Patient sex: M
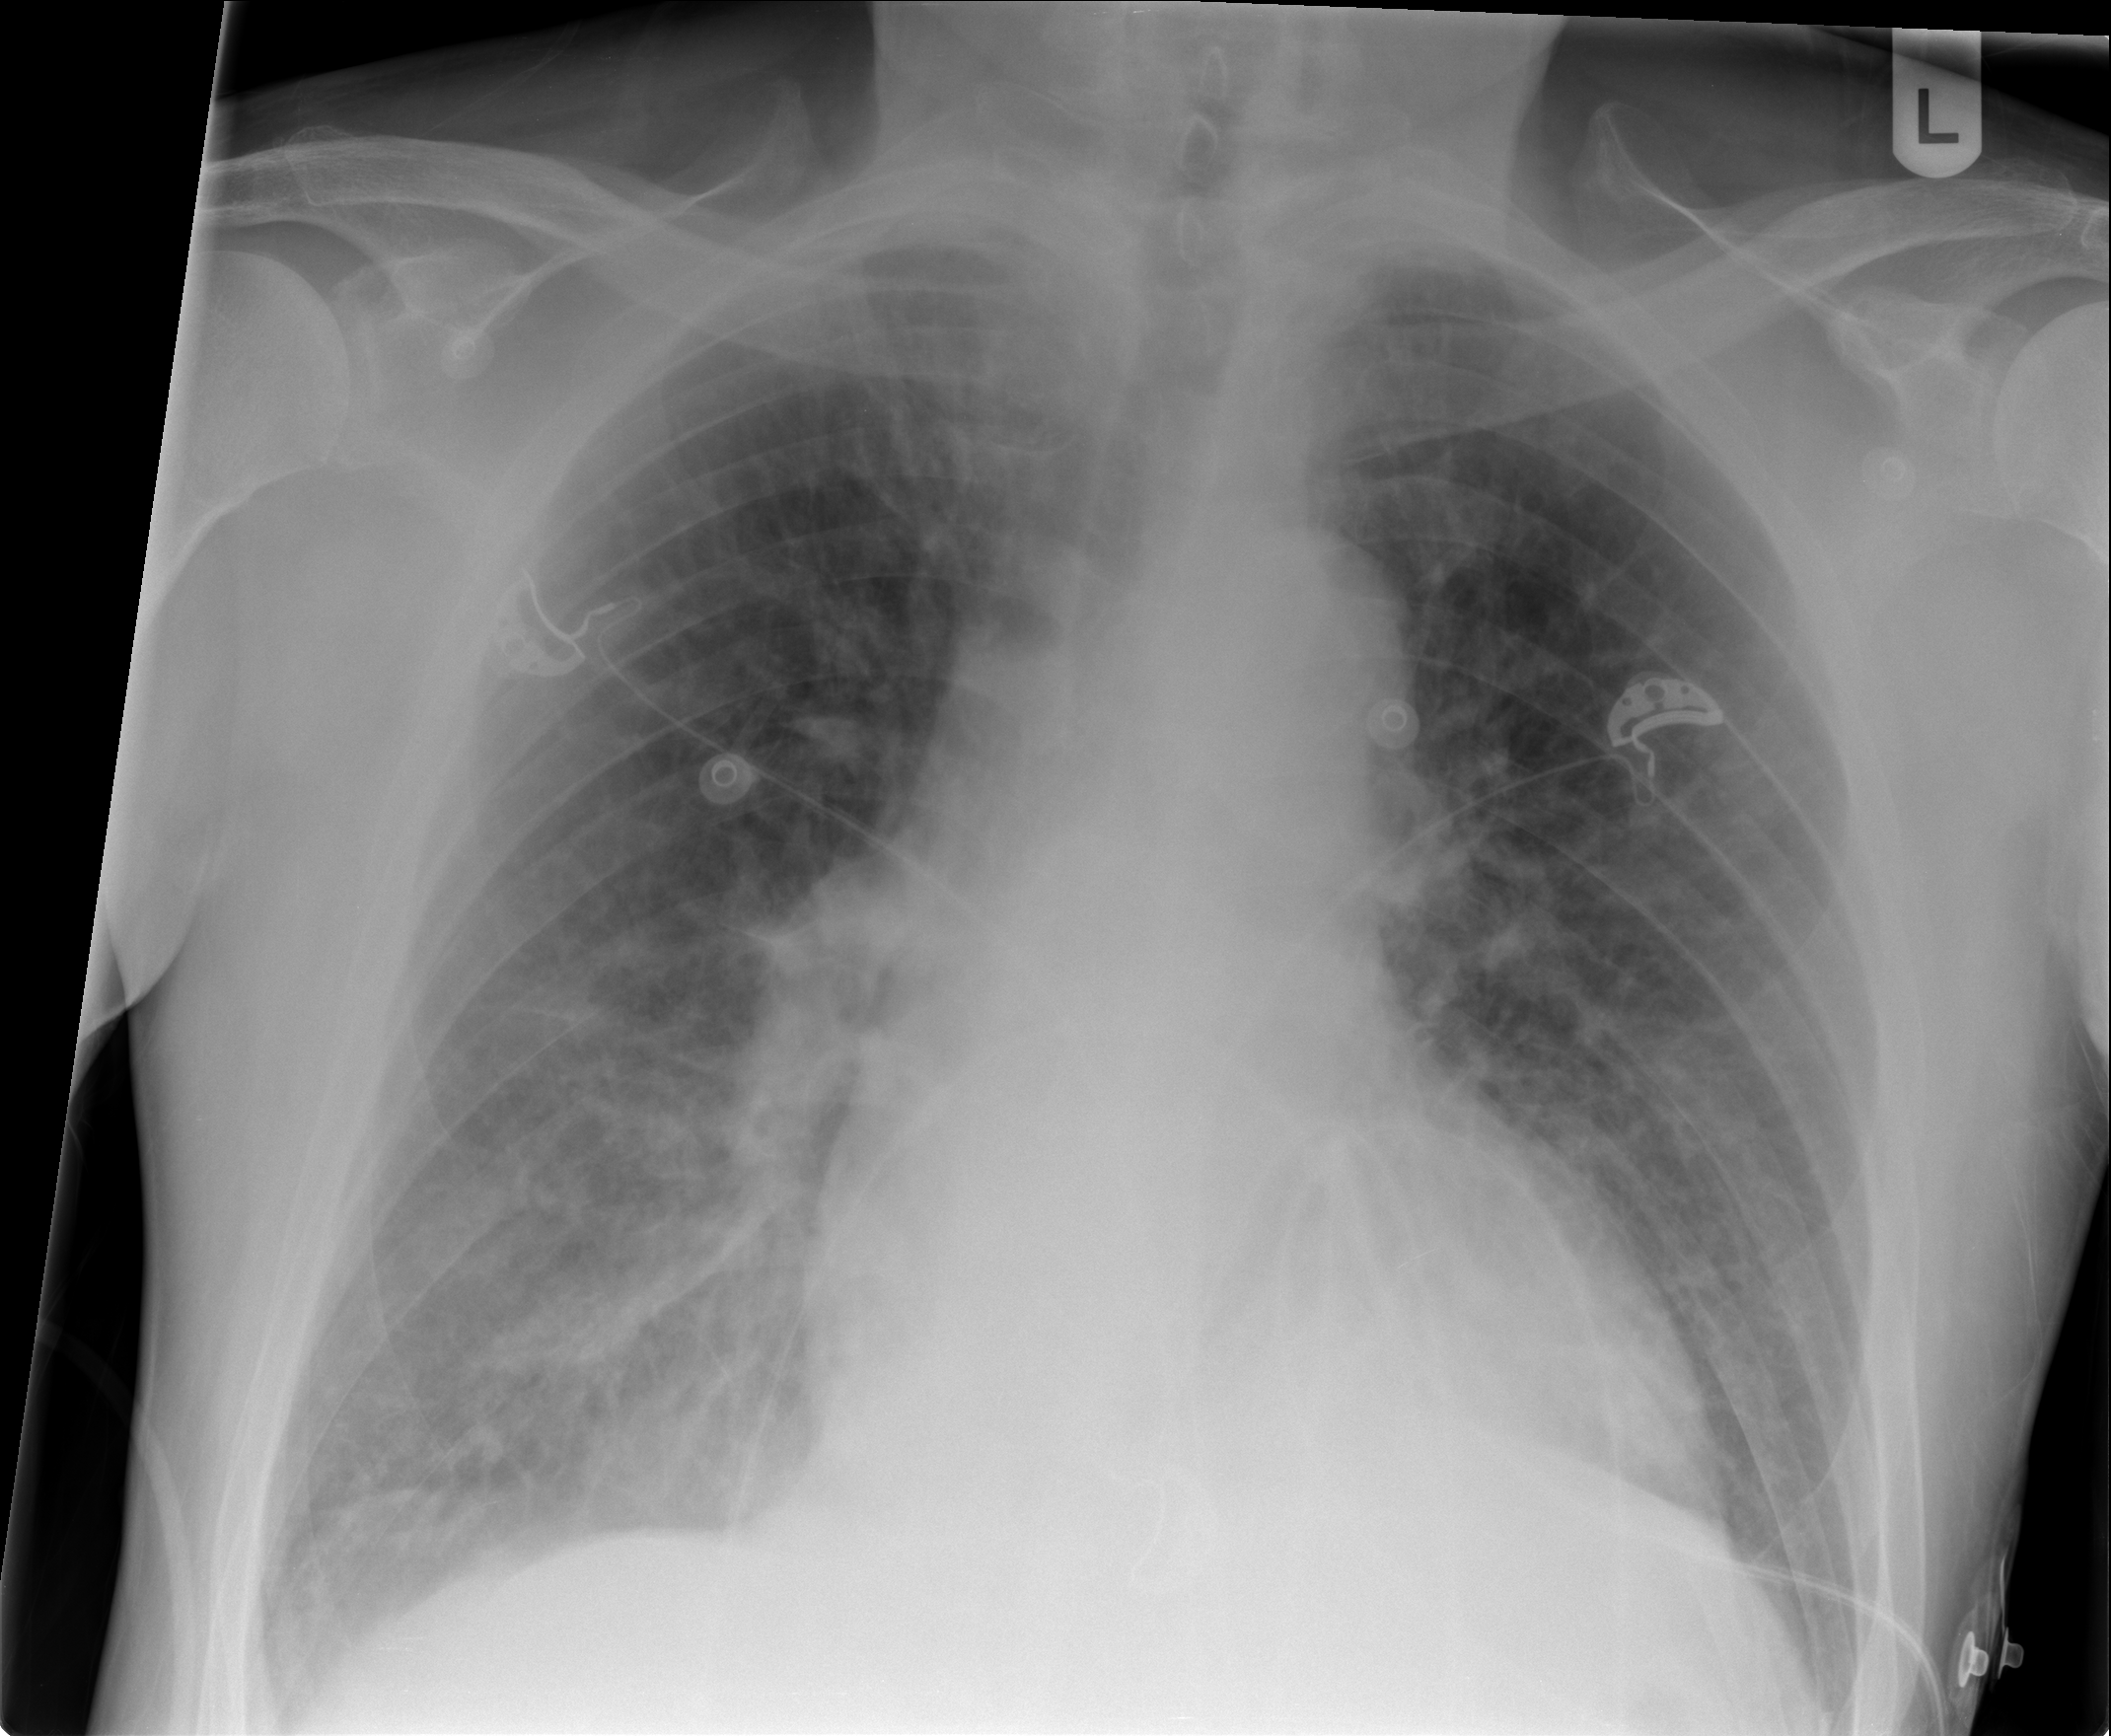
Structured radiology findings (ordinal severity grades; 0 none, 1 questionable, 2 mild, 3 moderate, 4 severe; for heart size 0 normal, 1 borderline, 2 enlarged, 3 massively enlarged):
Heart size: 1
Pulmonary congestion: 3
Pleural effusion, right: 1
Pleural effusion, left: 0
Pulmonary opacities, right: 2
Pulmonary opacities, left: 2
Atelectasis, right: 3
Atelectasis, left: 3